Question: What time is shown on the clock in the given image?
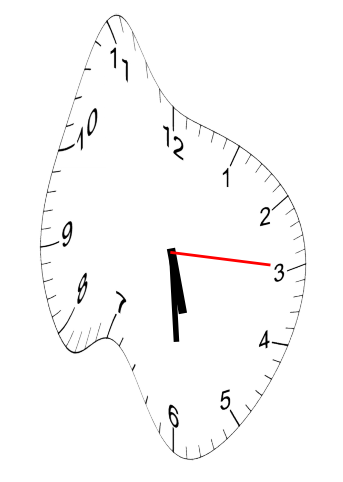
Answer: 05:29:15